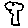
Label: tree